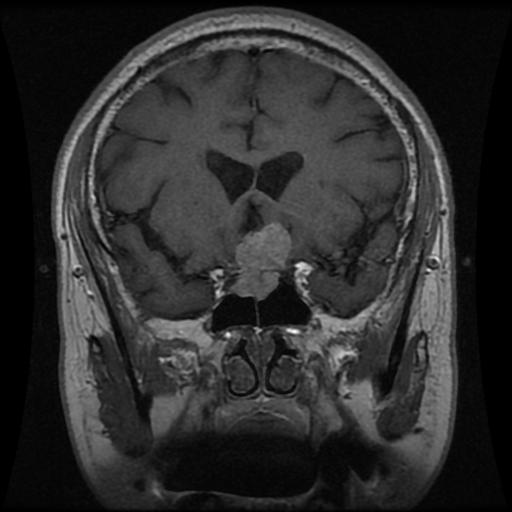
Label: pituitary